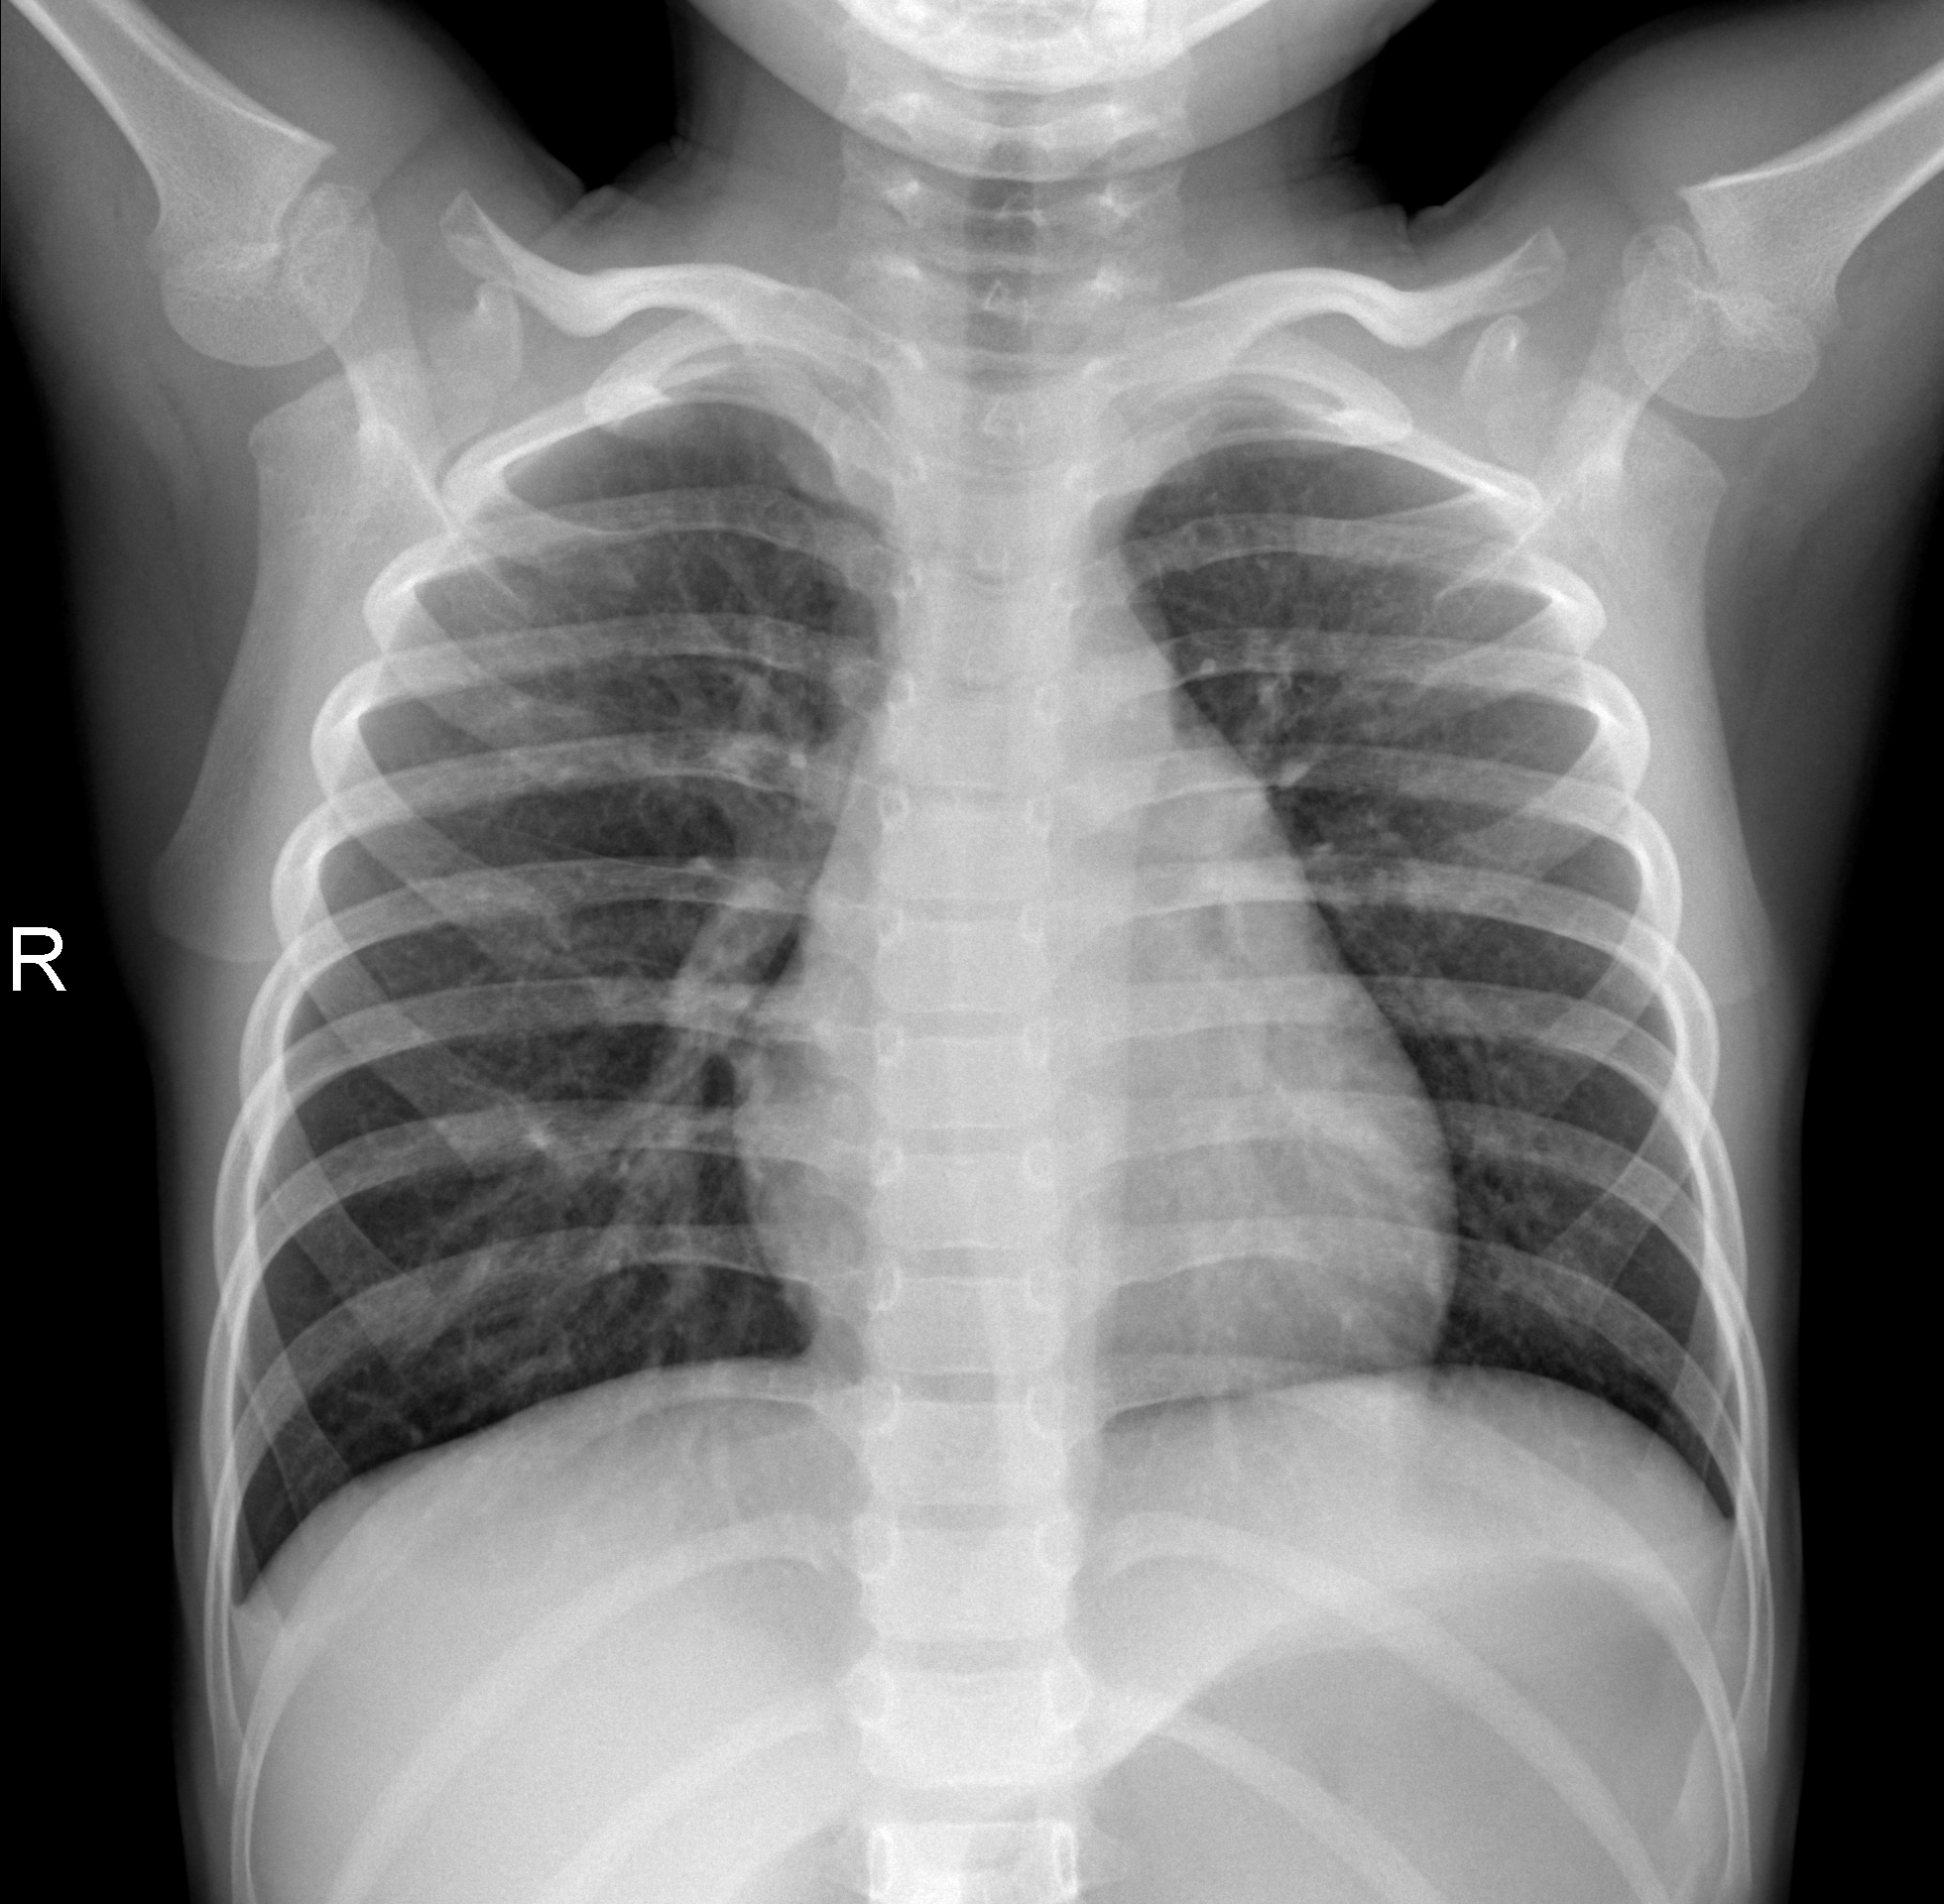
Diagnosis: NORMAL